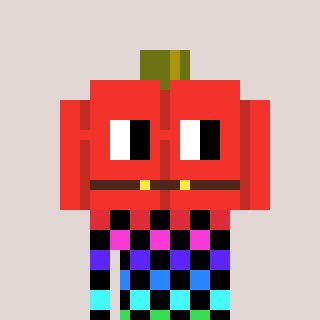
a pixel art character with square red glasses, a pumpkin-shaped head and a purple-colored body on a warm background